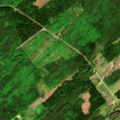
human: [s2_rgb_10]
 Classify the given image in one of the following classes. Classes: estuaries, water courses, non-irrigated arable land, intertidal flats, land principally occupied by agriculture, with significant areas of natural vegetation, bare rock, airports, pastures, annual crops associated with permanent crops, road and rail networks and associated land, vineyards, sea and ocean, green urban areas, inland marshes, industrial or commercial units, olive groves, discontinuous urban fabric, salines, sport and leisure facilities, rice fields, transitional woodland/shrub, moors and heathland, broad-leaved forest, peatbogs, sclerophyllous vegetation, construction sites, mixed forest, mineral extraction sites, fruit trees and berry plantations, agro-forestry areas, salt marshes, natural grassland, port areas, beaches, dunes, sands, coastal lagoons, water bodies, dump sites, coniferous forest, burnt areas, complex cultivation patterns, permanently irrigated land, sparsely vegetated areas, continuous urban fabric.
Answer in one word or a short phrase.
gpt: coniferous forest, mixed forest